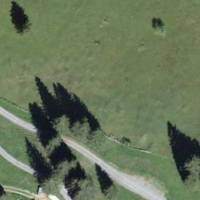
EUNIS habitat code: 43
Species observed at this site:
Mythimna conigera